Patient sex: M
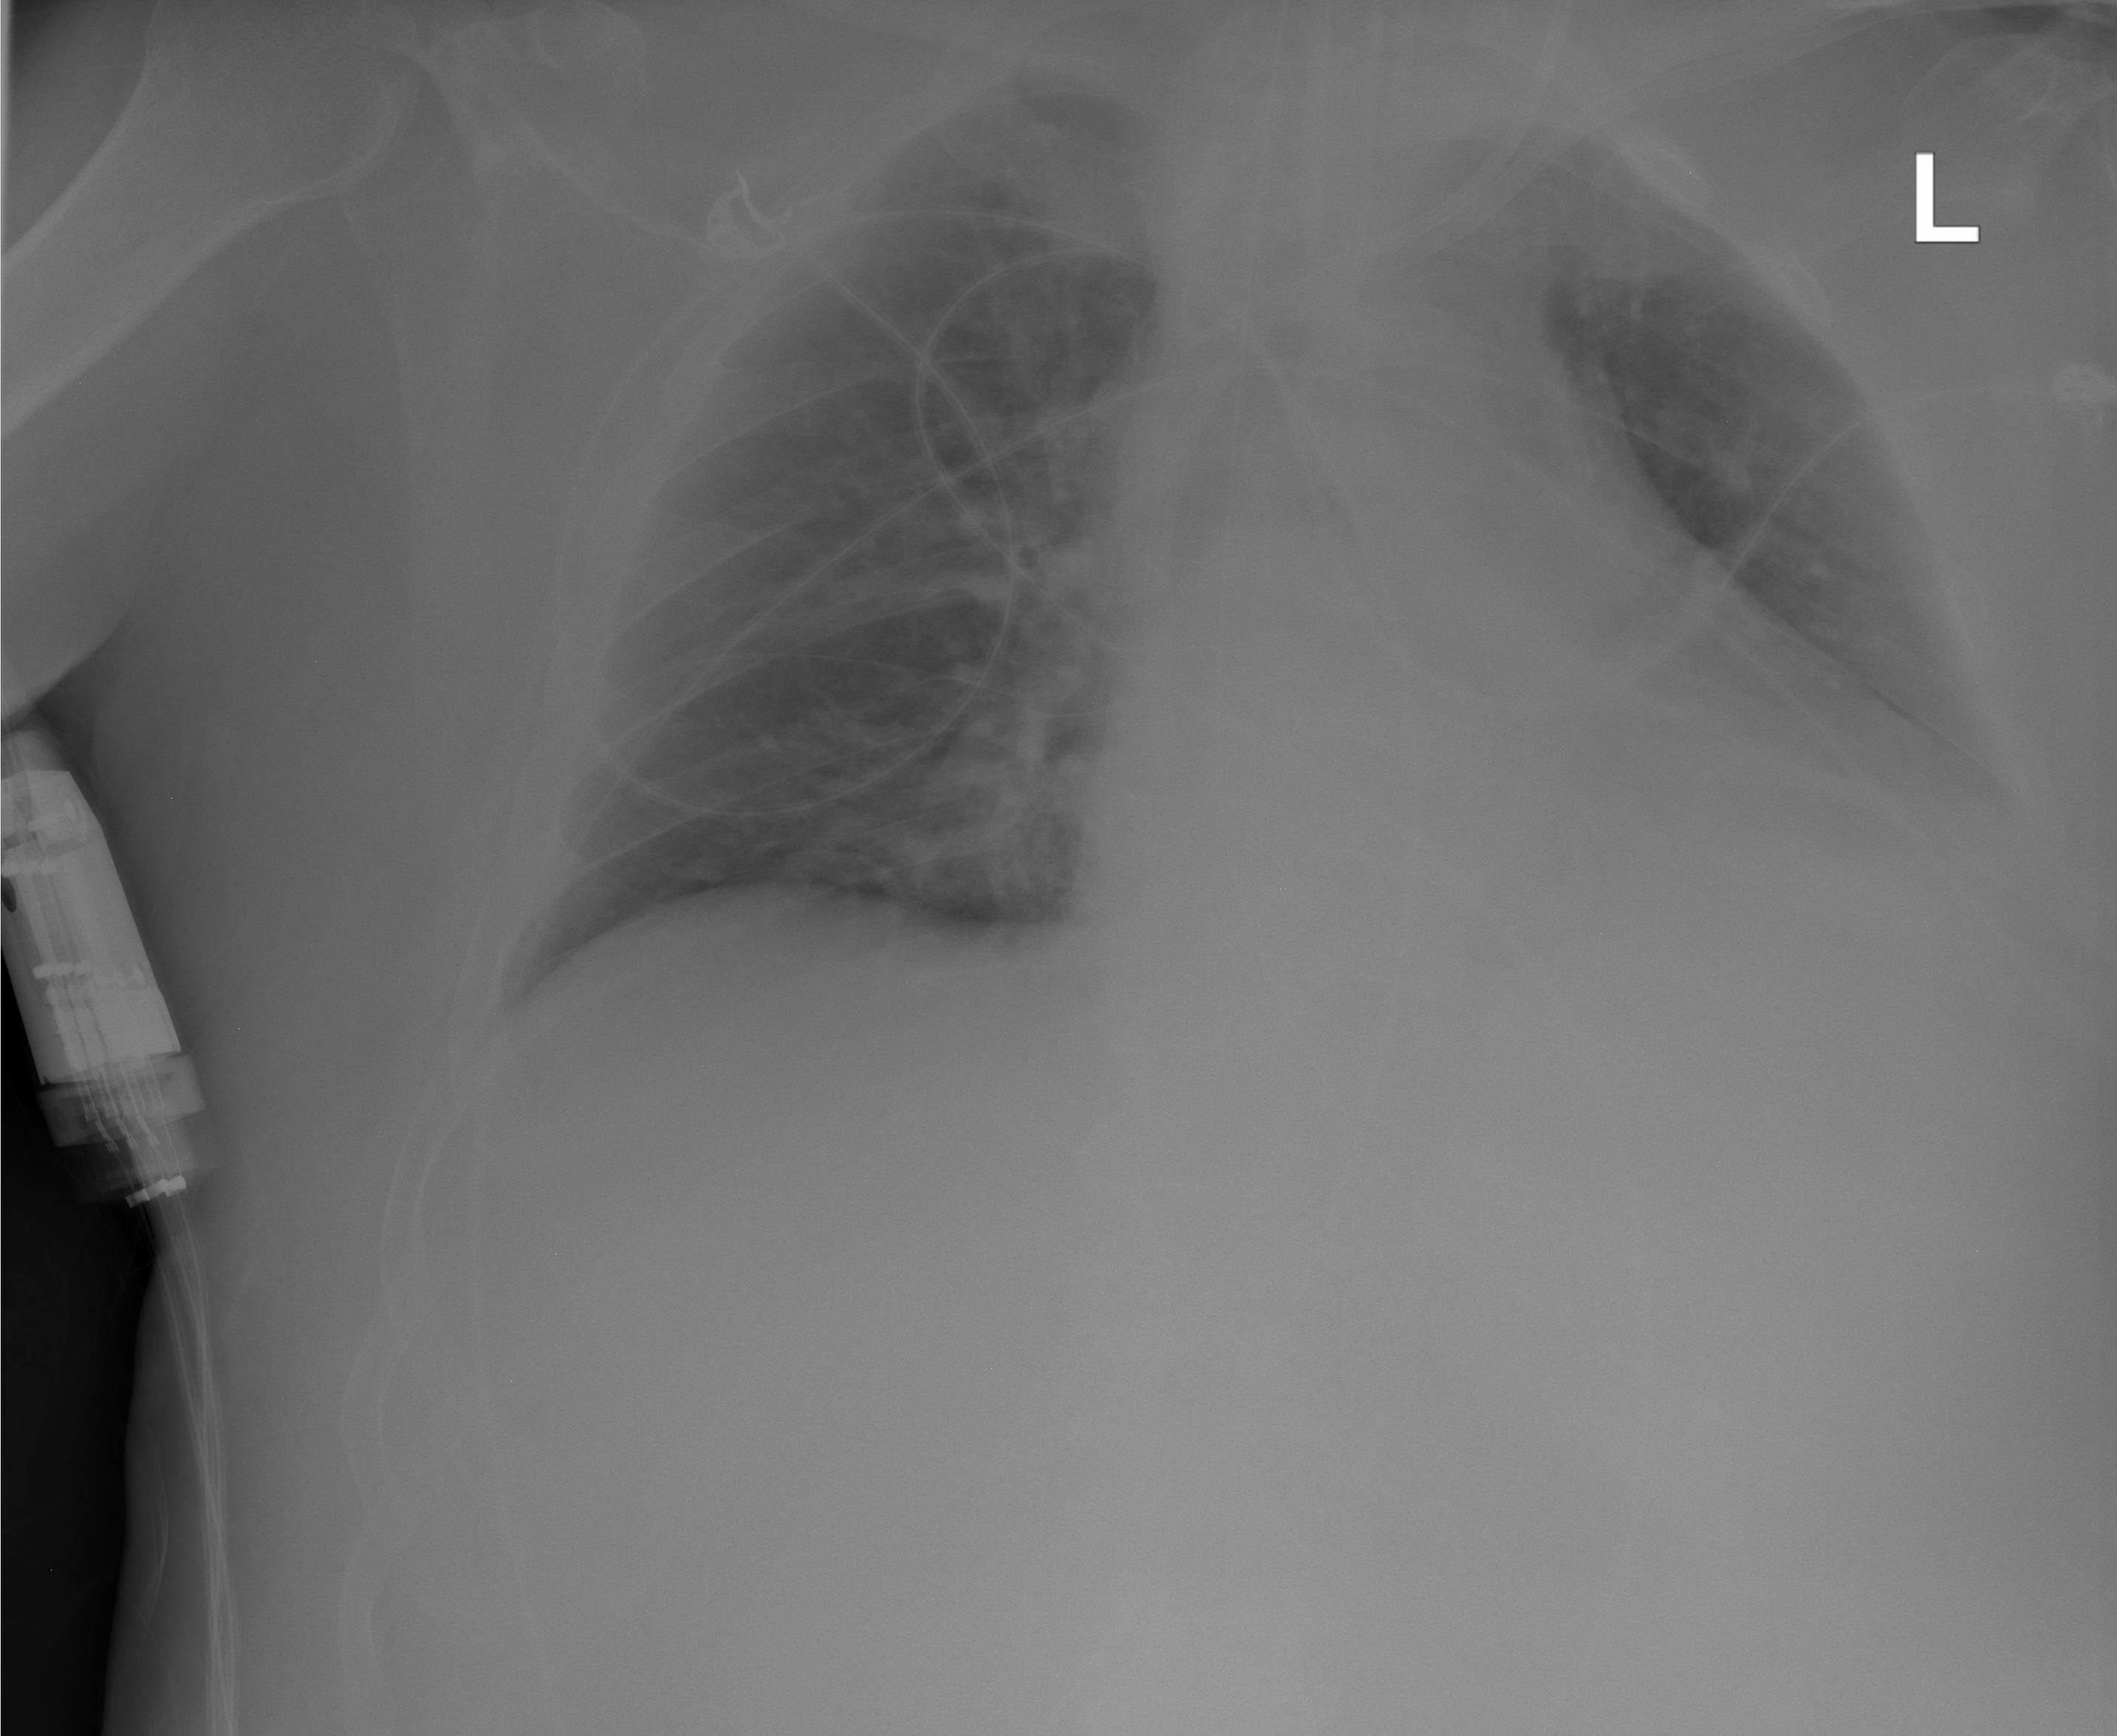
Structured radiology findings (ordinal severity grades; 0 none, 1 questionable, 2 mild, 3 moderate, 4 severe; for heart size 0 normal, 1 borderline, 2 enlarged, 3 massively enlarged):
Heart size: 2
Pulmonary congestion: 2
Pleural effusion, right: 0
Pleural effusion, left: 2
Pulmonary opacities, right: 0
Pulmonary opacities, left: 0
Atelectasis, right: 0
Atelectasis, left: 0